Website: macys
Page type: payment
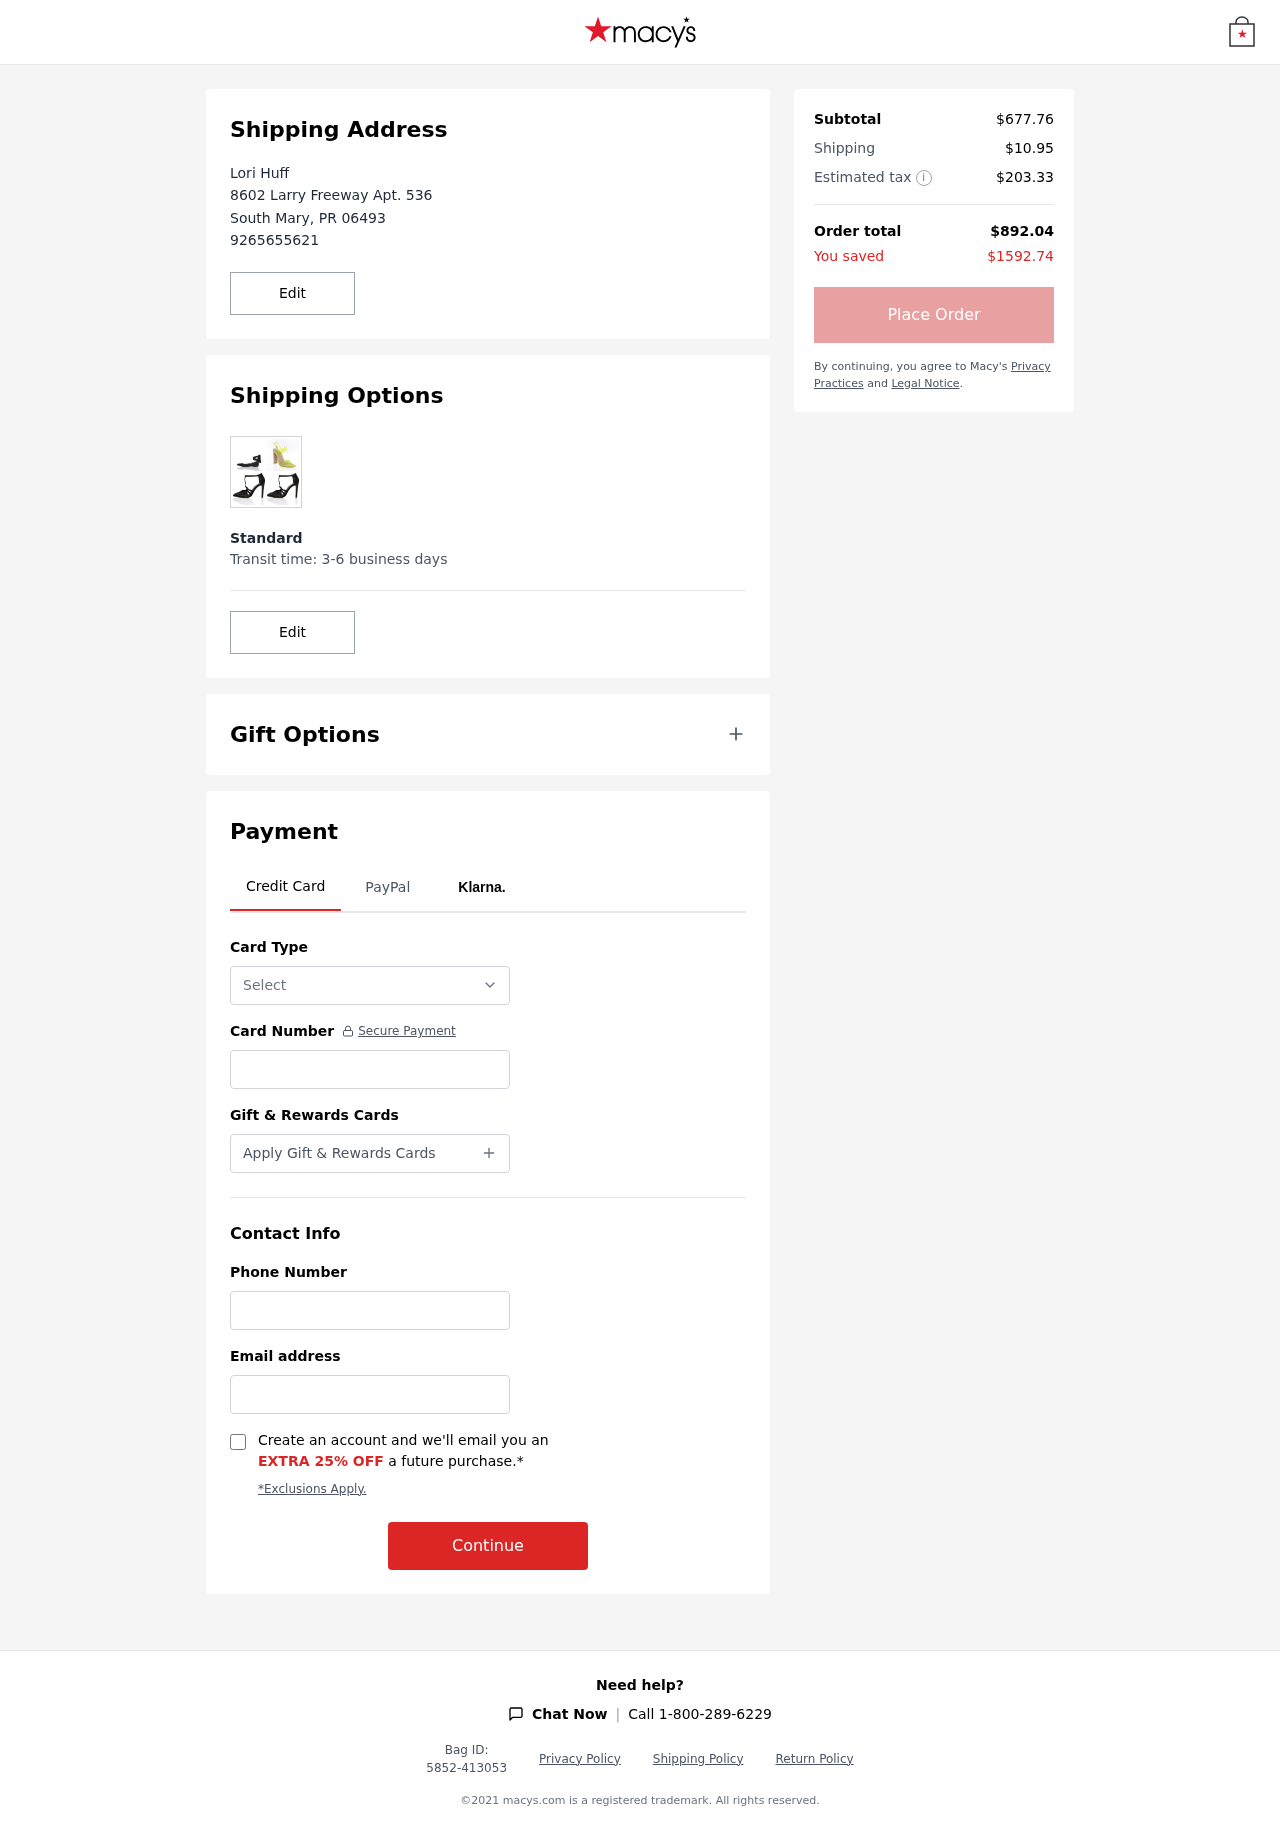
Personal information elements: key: PII_CARD_NUMBER
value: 3784 0320 3522 610
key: PII_CARD_TYPE
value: American Express
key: PII_CITY
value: South Mary
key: PII_EMAIL
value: lorihuff@yahoo.com
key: PII_FULLNAME
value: Lori Huff
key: PII_PHONE
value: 9265655621
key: PII_POSTCODE
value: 06493
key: PII_STATE_ABBR
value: PR
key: PII_STREET
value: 8602 Larry Freeway Apt. 536
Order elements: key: ORDER_SUBTOTAL
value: $677.76
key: ORDER_SHIPPING_COST
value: $10.95
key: ORDER_TAX
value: $203.33
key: ORDER_TOTAL
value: $892.04
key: ORDER_SAVINGS
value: $1592.74